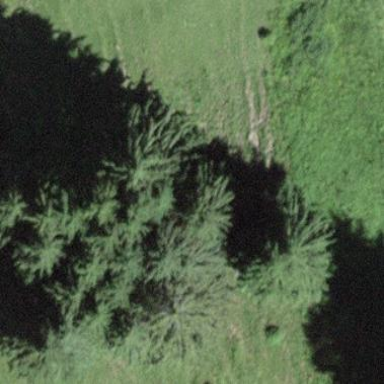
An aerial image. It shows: Forest area.